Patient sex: M
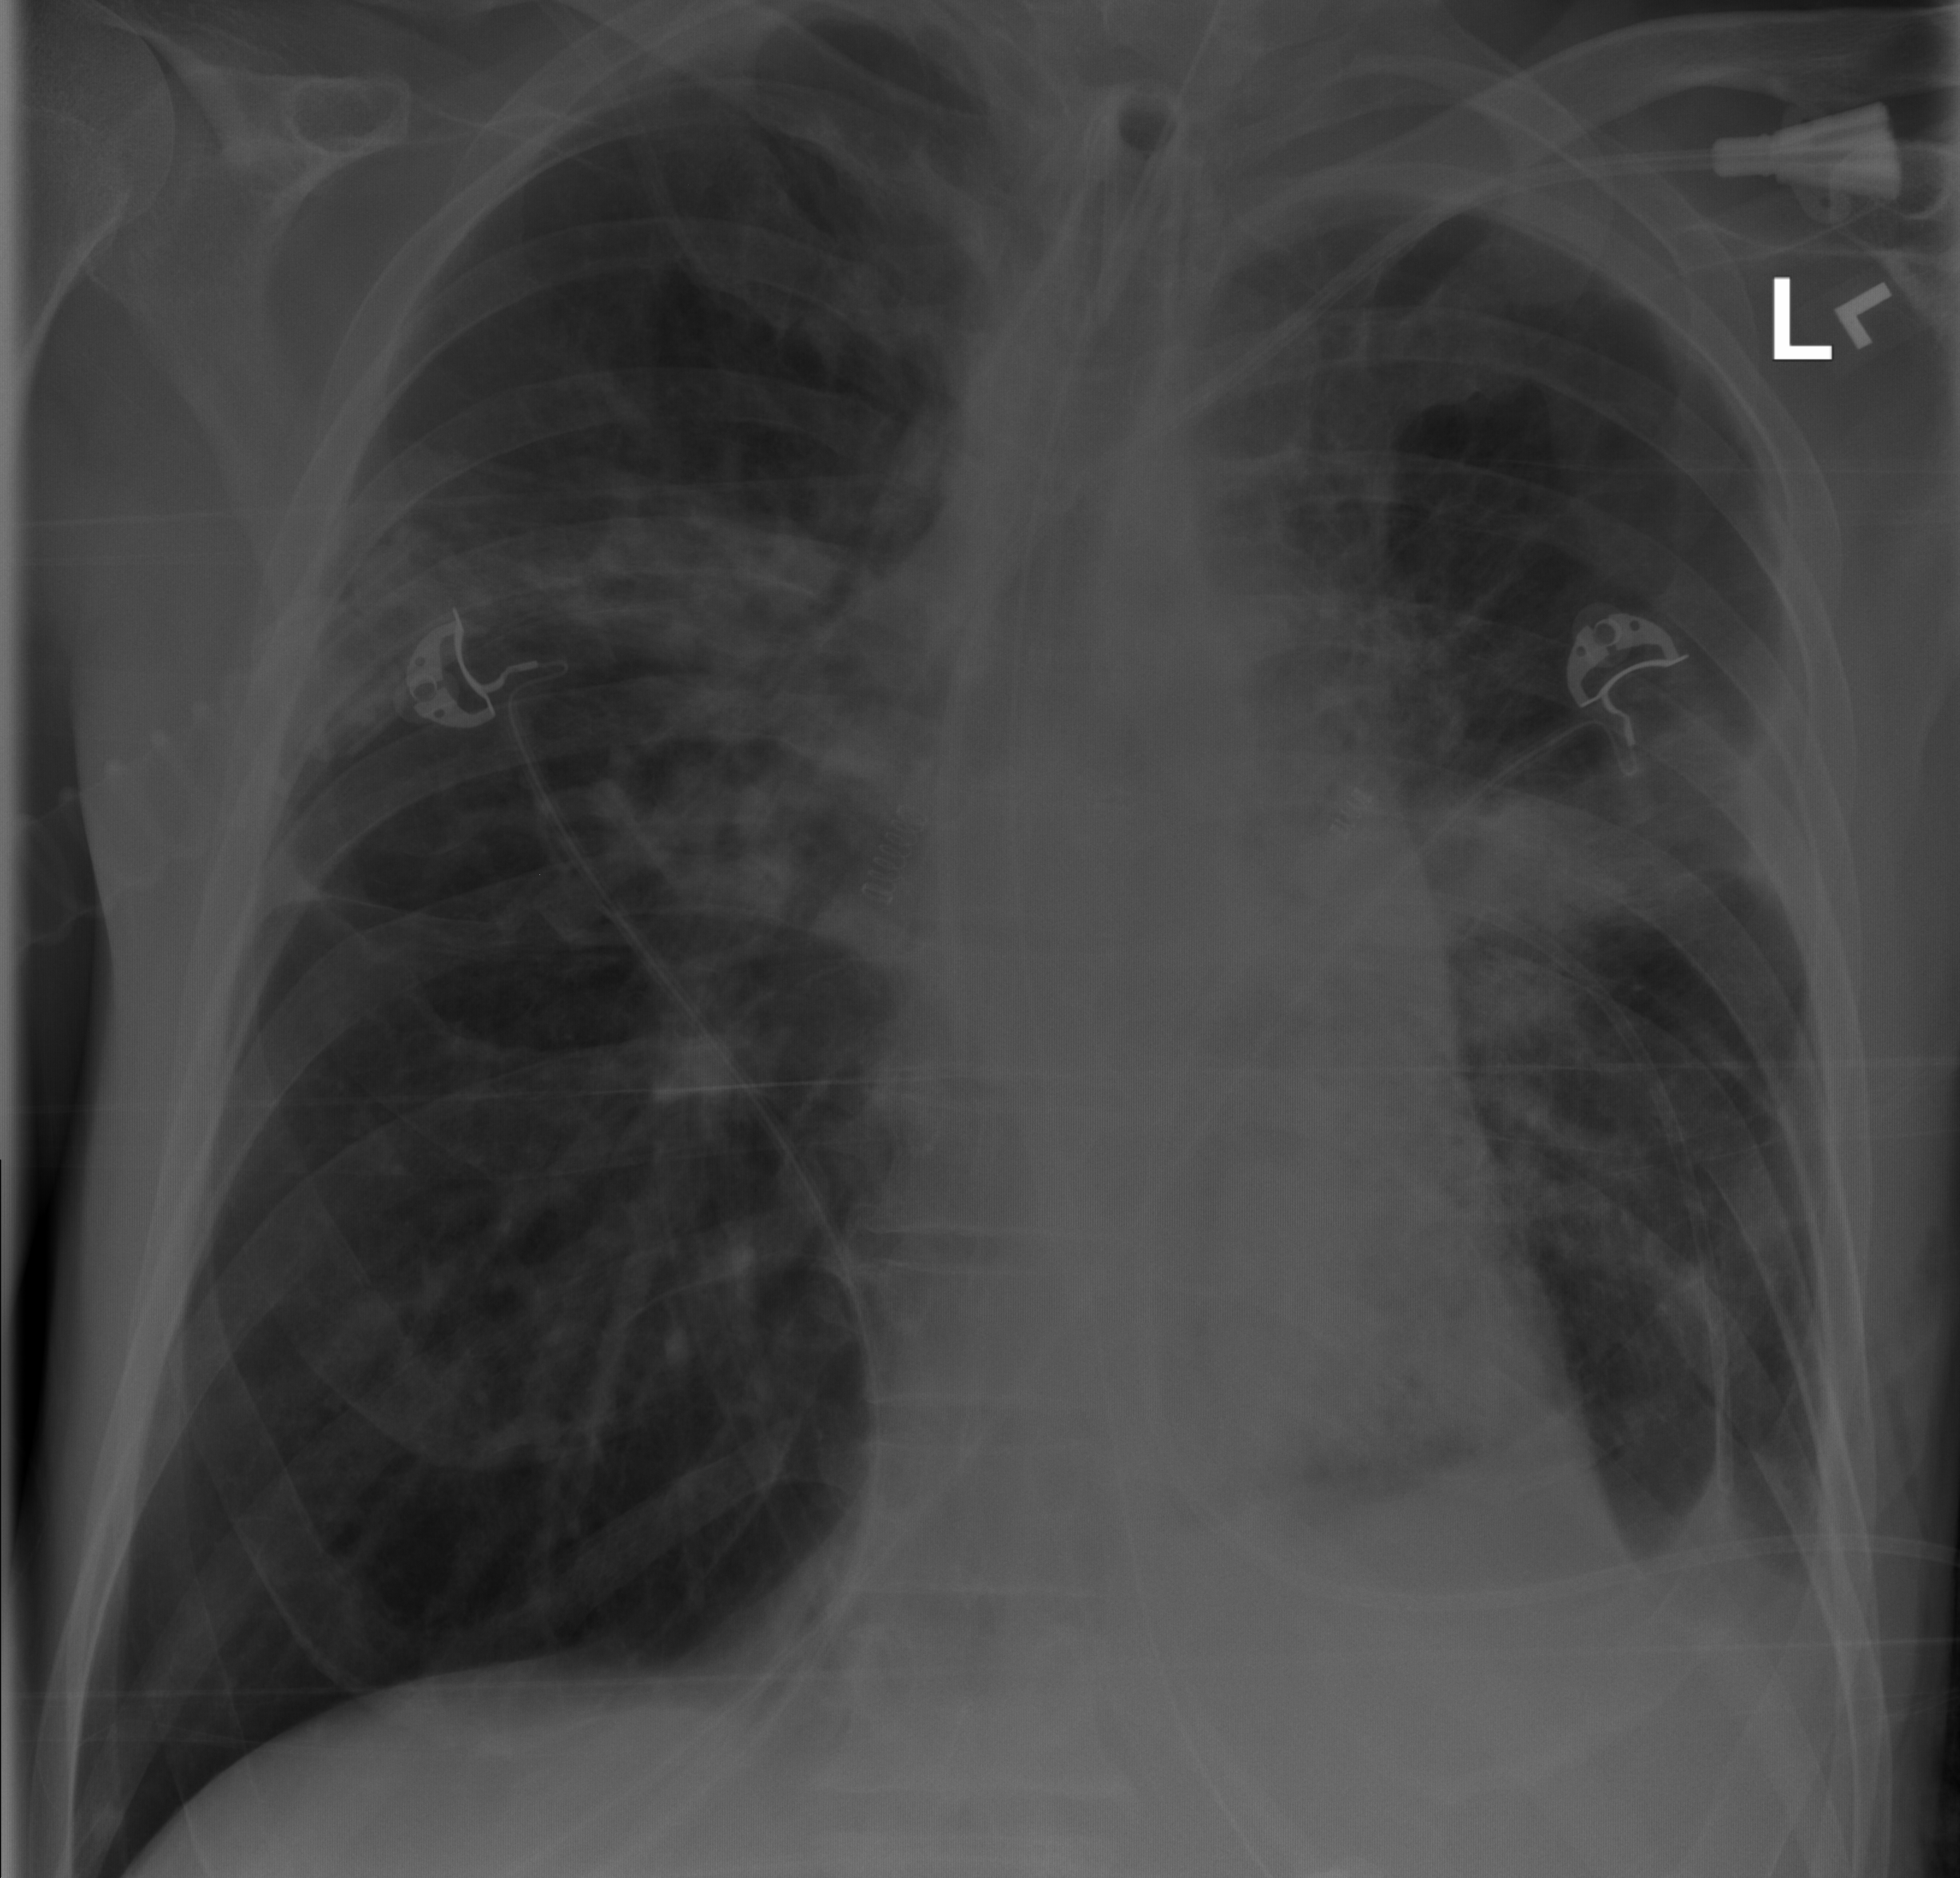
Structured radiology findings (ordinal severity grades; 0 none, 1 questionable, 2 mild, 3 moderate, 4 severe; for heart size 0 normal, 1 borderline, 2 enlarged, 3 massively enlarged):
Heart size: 0
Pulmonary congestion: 2
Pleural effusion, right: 0
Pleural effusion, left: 3
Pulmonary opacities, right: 2
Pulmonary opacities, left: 3
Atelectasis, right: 2
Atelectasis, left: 2